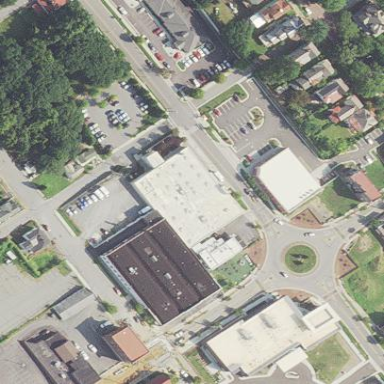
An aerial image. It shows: Building.